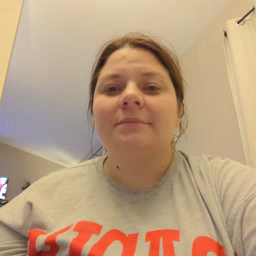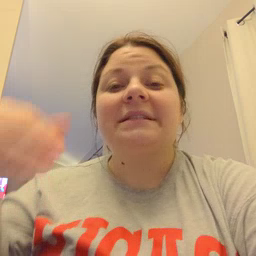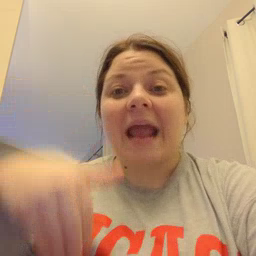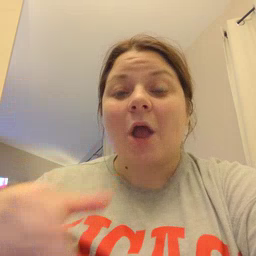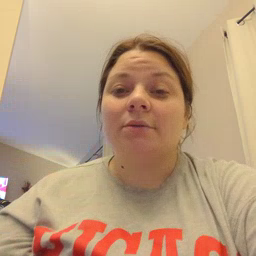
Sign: down